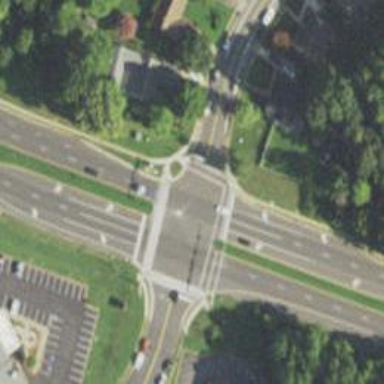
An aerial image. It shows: Marked crossing on footway.